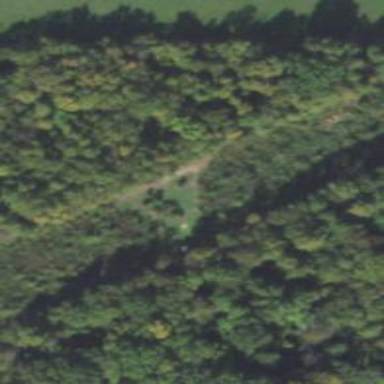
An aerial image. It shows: Deciduous woodland area with lush foliage.